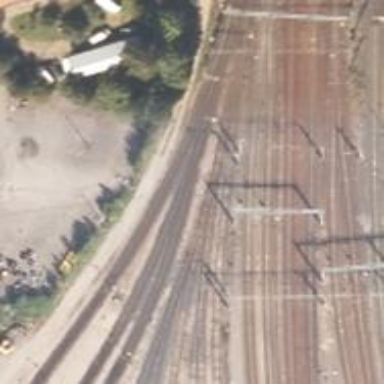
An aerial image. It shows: Railway signal.